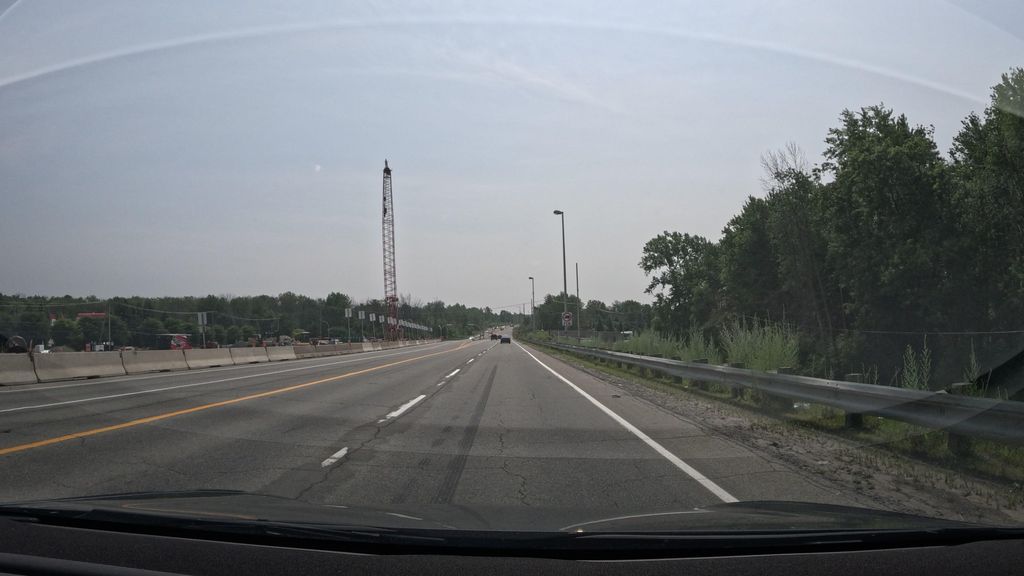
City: montreal